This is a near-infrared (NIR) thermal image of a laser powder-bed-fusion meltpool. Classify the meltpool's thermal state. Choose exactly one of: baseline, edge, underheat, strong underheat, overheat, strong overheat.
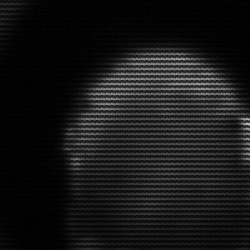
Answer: edge